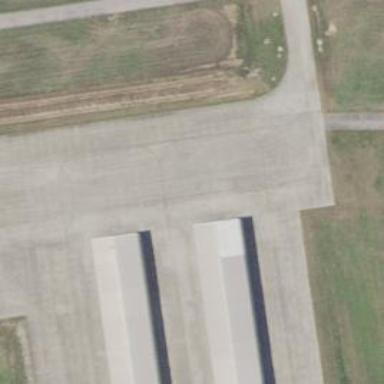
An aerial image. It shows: View of taxiway at the airport.